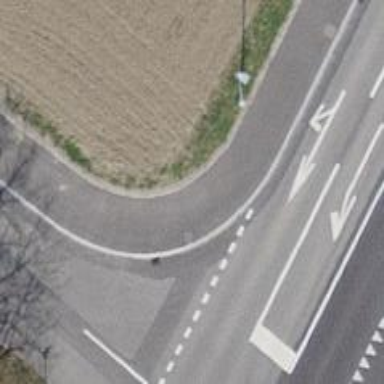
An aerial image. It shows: Cycleway.